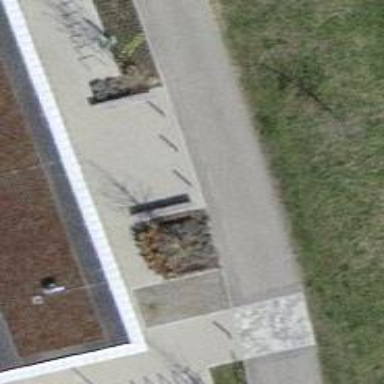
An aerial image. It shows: Bollard.